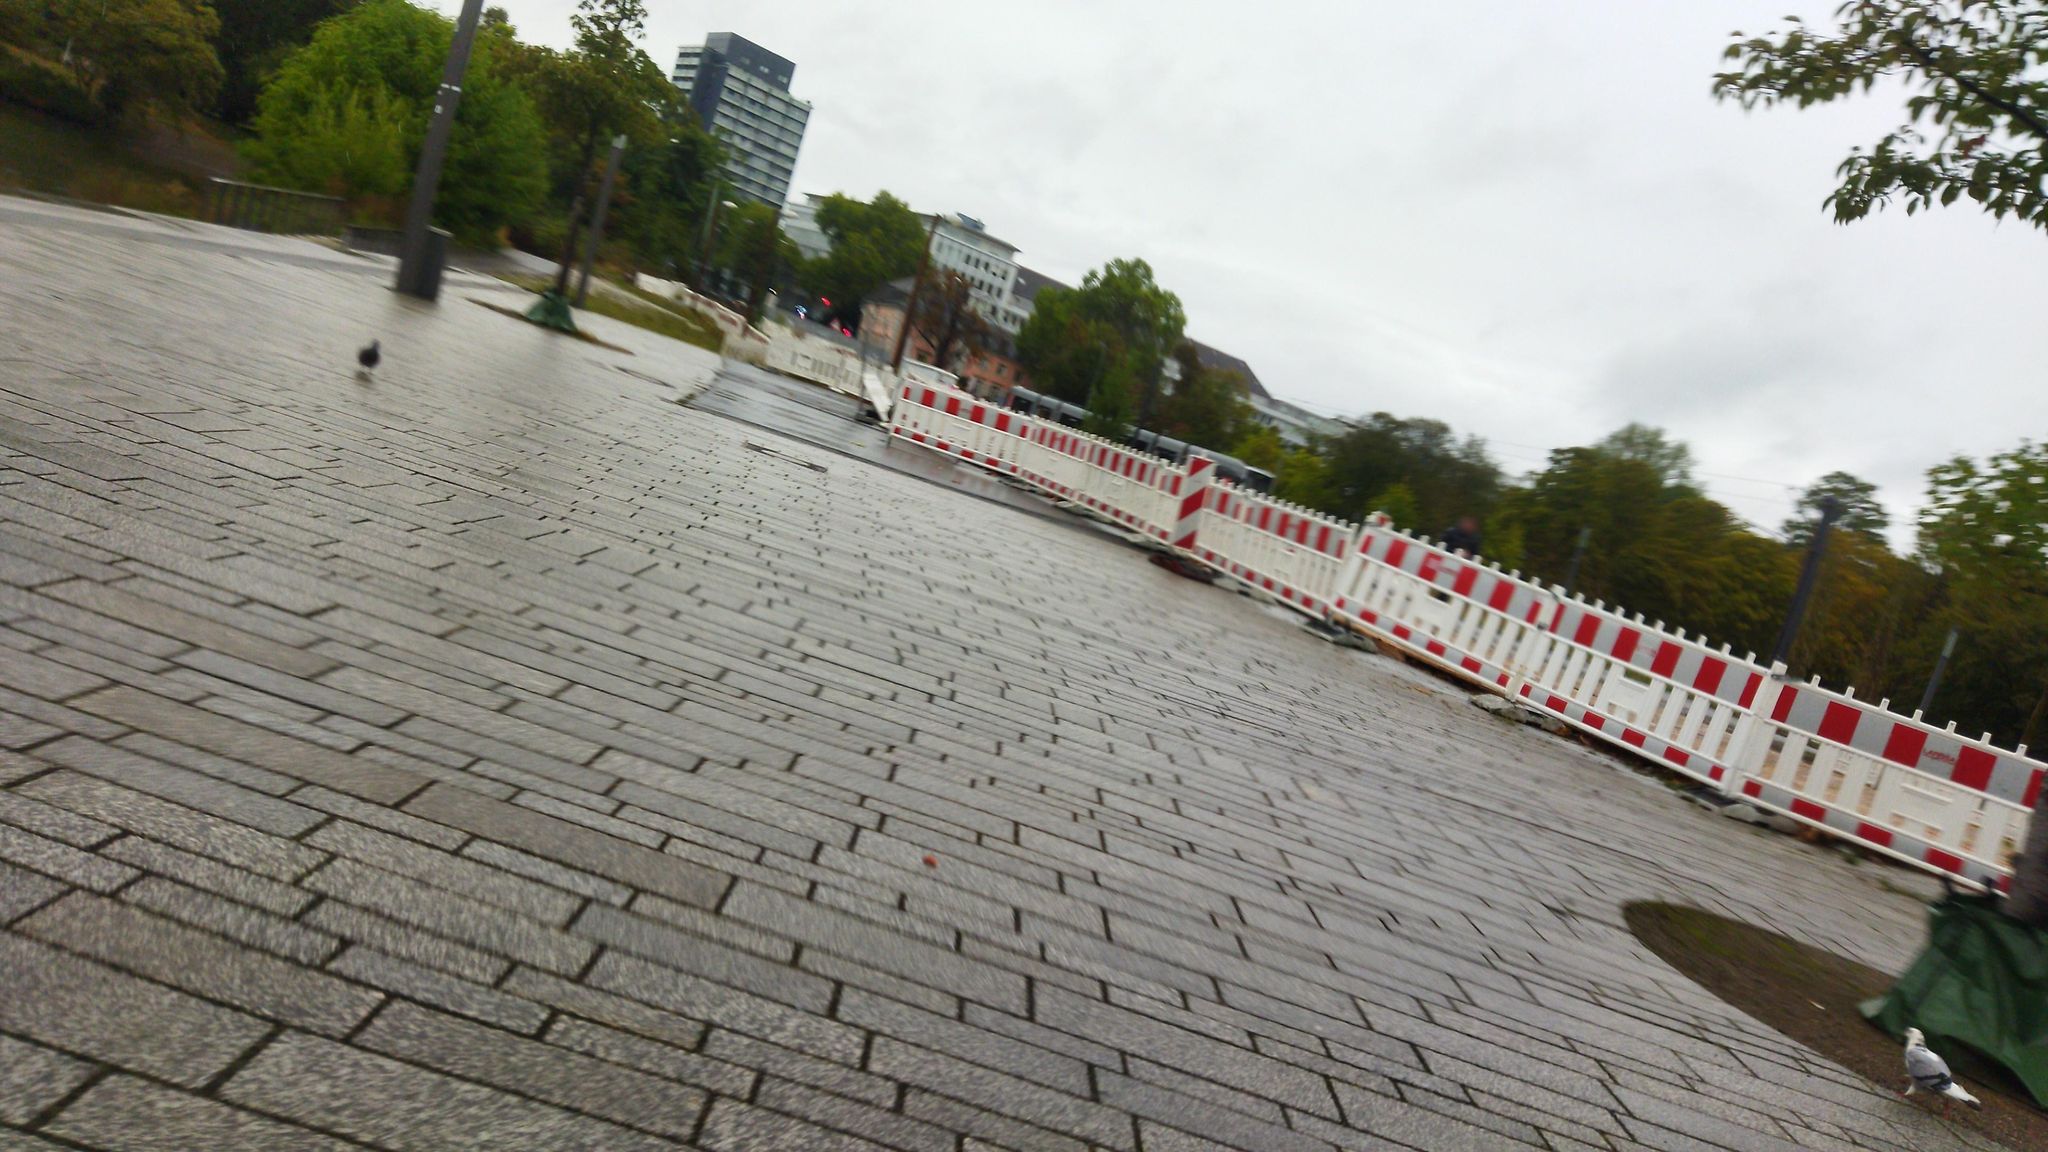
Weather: cloudy
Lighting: day
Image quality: good
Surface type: walking surface
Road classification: steps, pedestrian, footway
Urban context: urban centre
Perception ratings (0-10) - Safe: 5.9, Lively: 4.2, Beautiful: 7.39, Boring: 6.32, Depressing: 6.21, Wealthy: 6.72